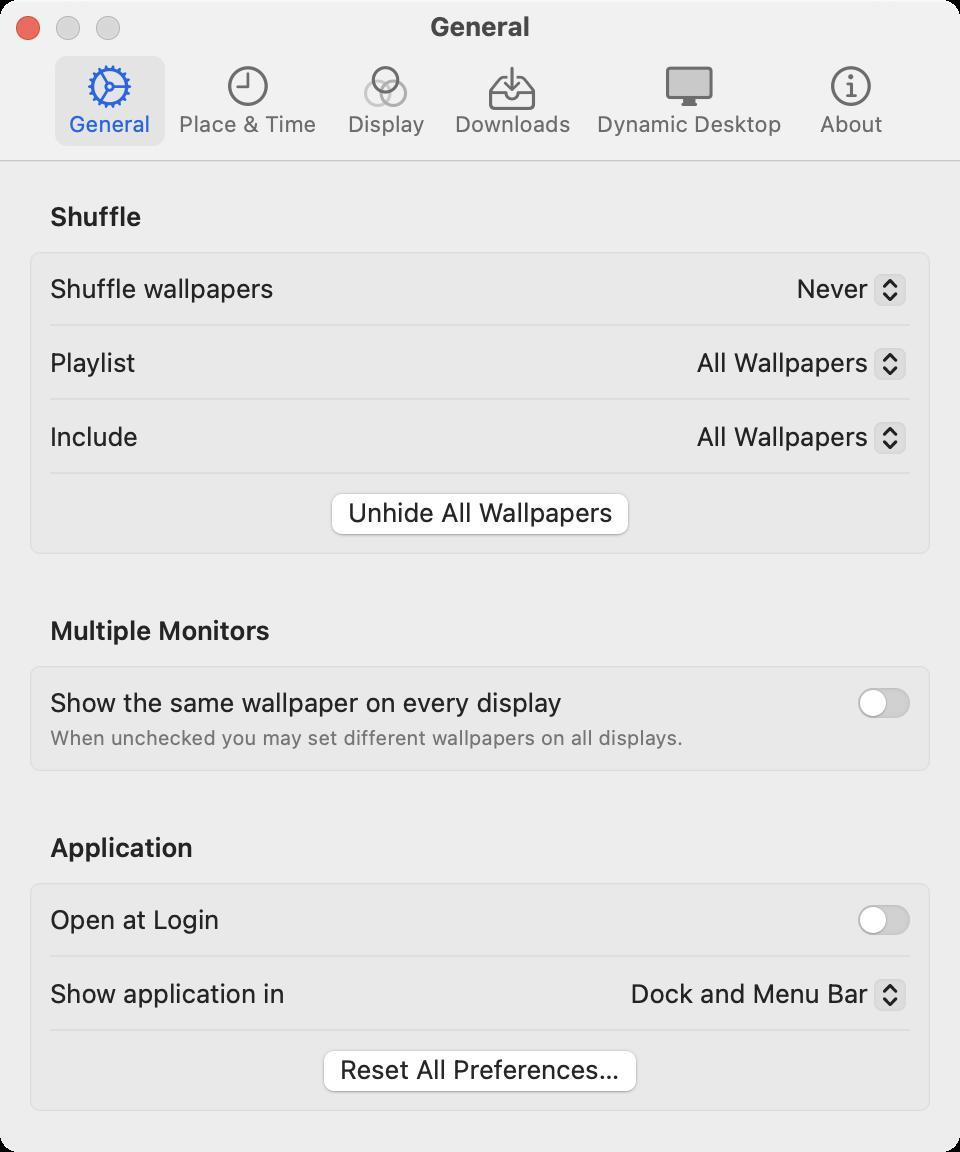
Accessibility tree:
{"name": "General", "role": "AXWindow", "description": null, "role_description": "standard window", "value": null, "position": "306.00;256.00", "size": "480;576", "children": [{"name": null, "role": "AXGroup", "description": null, "role_description": "group", "value": null, "position": "0.00;0.00", "size": "480;576", "children": [{"name": null, "role": "AXScrollArea", "description": null, "role_description": "scroll area", "value": null, "position": "-5.00;80.20", "size": "490;496", "children": [{"name": null, "role": "AXHeading", "description": "Shuffle", "role_description": "heading", "value": null, "position": "25.00;99.80", "size": "46;16", "children": []}, {"name": null, "role": "AXGroup", "description": null, "role_description": "group", "value": null, "position": "12.00;123.80", "size": "456;157", "children": [{"name": null, "role": "AXStaticText", "description": null, "role_description": "text", "value": "Shuffle wallpapers", "position": "25.00;135.80", "size": "112;16", "children": []}, {"name": null, "role": "AXPopUpButton", "description": null, "role_description": "pop up button", "value": "Never", "position": "387.00;134.80", "size": "68;20", "children": []}, {"name": null, "role": "AXStaticText", "description": null, "role_description": "text", "value": "Playlist", "position": "25.00;172.80", "size": "43;16", "children": []}, {"name": null, "role": "AXPopUpButton", "description": null, "role_description": "pop up button", "value": "All Wallpapers", "position": "337.00;171.80", "size": "118;20", "children": []}, {"name": null, "role": "AXStaticText", "description": null, "role_description": "text", "value": "Include", "position": "25.00;209.80", "size": "44;16", "children": []}, {"name": null, "role": "AXPopUpButton", "description": null, "role_description": "pop up button", "value": "All Wallpapers", "position": "337.00;208.80", "size": "118;20", "children": []}, {"name": null, "role": "AXButton", "description": "Unhide All Wallpapers", "role_description": "button", "value": null, "position": "174.00;247.80", "size": "132;16", "children": []}]}, {"name": null, "role": "AXHeading", "description": "Multiple Monitors", "role_description": "heading", "value": null, "position": "25.00;306.80", "size": "110;16", "children": []}, {"name": null, "role": "AXGroup", "description": null, "role_description": "group", "value": null, "position": "12.00;330.80", "size": "456;58", "children": [{"name": null, "role": "AXStaticText", "description": null, "role_description": "text", "value": "Show the same wallpaper on every display", "position": "25.00;342.80", "size": "256;16", "children": []}, {"name": null, "role": "AXCheckBox", "description": null, "role_description": "switch", "value": 0, "position": "429.00;343.80", "size": "26;15", "children": []}, {"name": null, "role": "AXStaticText", "description": null, "role_description": "text", "value": "When unchecked you may set different wallpapers on all displays.", "position": "25.00;362.41", "size": "317;13", "children": []}]}, {"name": null, "role": "AXHeading", "description": "Application", "role_description": "heading", "value": null, "position": "25.00;415.41", "size": "72;16", "children": []}, {"name": null, "role": "AXGroup", "description": null, "role_description": "group", "value": null, "position": "12.00;439.30", "size": "456;120", "children": [{"name": null, "role": "AXStaticText", "description": null, "role_description": "text", "value": "Open at Login", "position": "25.00;451.41", "size": "85;16", "children": []}, {"name": null, "role": "AXCheckBox", "description": null, "role_description": "switch", "value": 0, "position": "429.00;452.30", "size": "26;15", "children": []}, {"name": null, "role": "AXStaticText", "description": null, "role_description": "text", "value": "Show application in", "position": "25.00;488.41", "size": "118;16", "children": []}, {"name": null, "role": "AXPopUpButton", "description": null, "role_description": "pop up button", "value": "Dock and Menu Bar", "position": "304.00;487.30", "size": "151;20", "children": []}, {"name": null, "role": "AXButton", "description": "Reset All Preferences…", "role_description": "button", "value": null, "position": "170.00;526.30", "size": "140;16", "children": []}]}]}]}, {"name": null, "role": "AXToolbar", "description": null, "role_description": "toolbar", "value": null, "position": "0.00;28.00", "size": "480;52", "children": [{"name": "General", "role": "AXButton", "description": "General", "role_description": "button", "value": null, "position": "27.50;28.00", "size": "55;52", "children": []}, {"name": "Place_&_Time", "role": "AXButton", "description": "Place & Time", "role_description": "button", "value": null, "position": "83.50;28.00", "size": "81;52", "children": []}, {"name": "Display", "role": "AXButton", "description": "Display", "role_description": "button", "value": null, "position": "165.50;28.00", "size": "55;52", "children": []}, {"name": "Downloads", "role": "AXButton", "description": "Downloads", "role_description": "button", "value": null, "position": "221.50;28.00", "size": "70;52", "children": []}, {"name": "Dynamic_Desktop", "role": "AXButton", "description": "Dynamic Desktop", "role_description": "button", "value": null, "position": "292.50;28.00", "size": "104;52", "children": []}, {"name": "About", "role": "AXButton", "description": "About", "role_description": "button", "value": null, "position": "398.00;28.00", "size": "55;52", "children": []}]}, {"name": null, "role": "AXButton", "description": null, "role_description": "close button", "value": null, "position": "7.00;6.00", "size": "14;16", "children": []}, {"name": null, "role": "AXButton", "description": null, "role_description": "zoom button", "value": null, "position": "47.00;6.00", "size": "14;16", "children": [{"name": null, "role": "AXGroup", "description": null, "role_description": "group", "value": null, "position": "47.00;6.00", "size": "14;16", "children": [{"name": null, "role": "AXGroup", "description": null, "role_description": "group", "value": null, "position": "47.00;6.00", "size": "14;16", "children": []}]}]}, {"name": null, "role": "AXButton", "description": null, "role_description": "minimize button", "value": null, "position": "27.00;6.00", "size": "14;16", "children": []}, {"name": null, "role": "AXStaticText", "description": null, "role_description": "text", "value": "General", "position": "213.00;5.00", "size": "55;16", "children": []}]}